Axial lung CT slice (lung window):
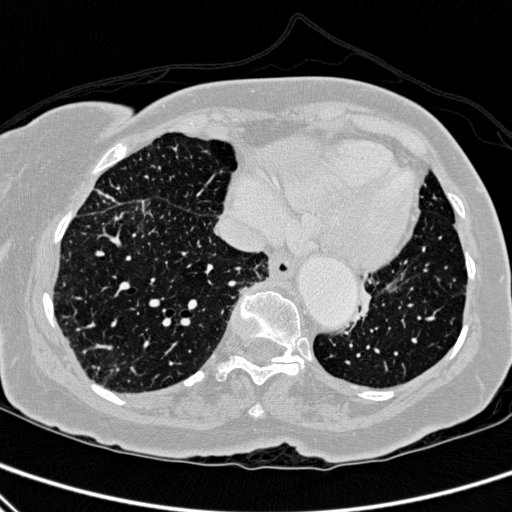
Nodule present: no